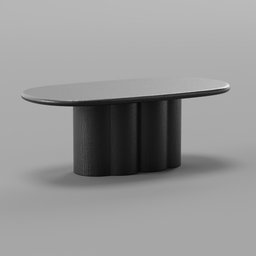
Label: furniture